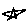
Label: star